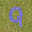
Label: 9